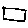
Label: square